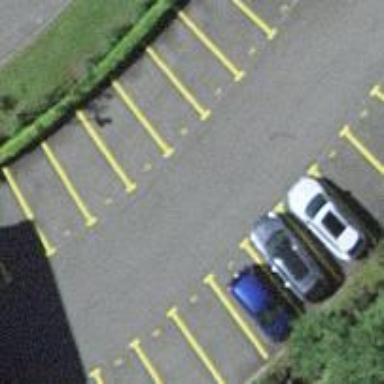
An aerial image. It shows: Parking area.